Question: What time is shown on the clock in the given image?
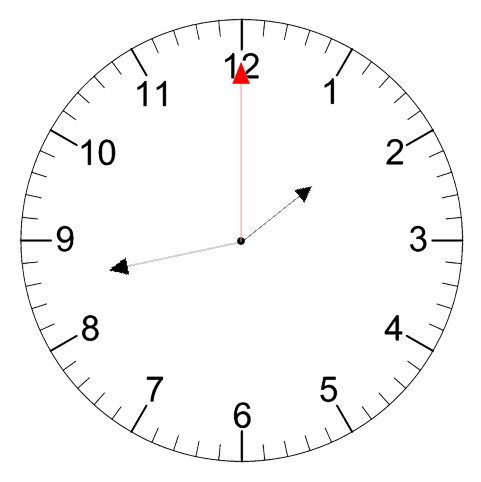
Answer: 01:43:00